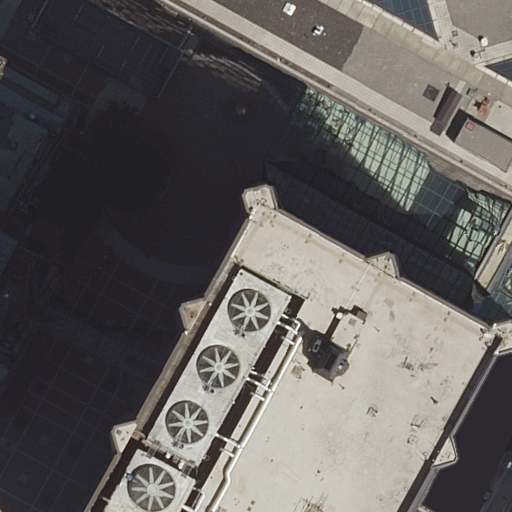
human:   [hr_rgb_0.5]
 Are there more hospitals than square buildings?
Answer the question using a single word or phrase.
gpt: yes

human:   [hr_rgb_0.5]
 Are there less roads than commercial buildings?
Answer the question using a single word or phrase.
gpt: no

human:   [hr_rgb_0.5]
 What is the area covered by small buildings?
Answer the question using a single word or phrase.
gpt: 130m2

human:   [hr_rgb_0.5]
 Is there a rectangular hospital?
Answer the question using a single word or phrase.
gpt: no

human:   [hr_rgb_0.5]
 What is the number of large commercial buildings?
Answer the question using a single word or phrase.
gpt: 0

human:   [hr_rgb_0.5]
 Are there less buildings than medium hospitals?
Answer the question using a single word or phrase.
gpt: no

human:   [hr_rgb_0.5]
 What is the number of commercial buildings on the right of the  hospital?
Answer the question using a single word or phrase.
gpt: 0

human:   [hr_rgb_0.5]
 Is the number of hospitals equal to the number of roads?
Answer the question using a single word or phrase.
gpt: yes

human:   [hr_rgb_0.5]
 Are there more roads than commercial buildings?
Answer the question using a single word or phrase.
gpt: yes

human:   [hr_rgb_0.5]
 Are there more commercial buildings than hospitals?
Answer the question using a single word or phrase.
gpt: no

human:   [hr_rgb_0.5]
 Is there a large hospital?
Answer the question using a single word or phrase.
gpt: yes

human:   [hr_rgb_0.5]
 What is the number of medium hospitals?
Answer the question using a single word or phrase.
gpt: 0

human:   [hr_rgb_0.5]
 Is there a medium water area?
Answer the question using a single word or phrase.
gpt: no

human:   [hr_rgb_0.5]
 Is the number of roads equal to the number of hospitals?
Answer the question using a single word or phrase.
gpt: yes

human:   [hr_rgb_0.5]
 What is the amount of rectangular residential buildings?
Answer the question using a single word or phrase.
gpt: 2

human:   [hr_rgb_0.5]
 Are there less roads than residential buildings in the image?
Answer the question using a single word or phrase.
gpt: yes

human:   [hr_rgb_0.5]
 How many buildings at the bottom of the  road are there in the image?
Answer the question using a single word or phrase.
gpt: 4

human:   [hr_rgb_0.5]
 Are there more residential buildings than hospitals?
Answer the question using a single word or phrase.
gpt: yes

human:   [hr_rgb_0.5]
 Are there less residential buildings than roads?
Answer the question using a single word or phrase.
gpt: no

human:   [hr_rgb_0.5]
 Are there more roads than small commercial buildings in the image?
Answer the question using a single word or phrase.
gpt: yes

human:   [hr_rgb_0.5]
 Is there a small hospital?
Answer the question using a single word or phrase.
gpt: no

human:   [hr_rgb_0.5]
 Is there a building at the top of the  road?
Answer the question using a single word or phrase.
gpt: yes

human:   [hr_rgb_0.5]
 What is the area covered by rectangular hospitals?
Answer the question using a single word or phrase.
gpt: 0m2

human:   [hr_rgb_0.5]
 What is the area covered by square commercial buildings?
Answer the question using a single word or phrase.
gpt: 0m2

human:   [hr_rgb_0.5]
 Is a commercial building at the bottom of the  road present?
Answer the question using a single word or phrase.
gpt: no

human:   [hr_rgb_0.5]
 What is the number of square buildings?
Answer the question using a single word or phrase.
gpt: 0

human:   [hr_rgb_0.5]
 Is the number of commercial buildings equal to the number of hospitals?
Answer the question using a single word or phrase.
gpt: no

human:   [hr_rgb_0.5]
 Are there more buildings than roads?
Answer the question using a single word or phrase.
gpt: yes

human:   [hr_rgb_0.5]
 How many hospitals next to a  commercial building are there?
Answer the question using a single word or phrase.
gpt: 0

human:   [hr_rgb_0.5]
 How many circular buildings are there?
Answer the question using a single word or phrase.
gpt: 0

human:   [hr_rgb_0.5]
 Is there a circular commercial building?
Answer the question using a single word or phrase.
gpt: no

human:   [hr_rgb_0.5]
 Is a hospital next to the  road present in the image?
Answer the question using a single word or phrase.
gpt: yes

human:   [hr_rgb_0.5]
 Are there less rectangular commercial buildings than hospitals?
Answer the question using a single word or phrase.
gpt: yes

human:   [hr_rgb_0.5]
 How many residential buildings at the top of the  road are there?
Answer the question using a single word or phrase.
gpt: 1

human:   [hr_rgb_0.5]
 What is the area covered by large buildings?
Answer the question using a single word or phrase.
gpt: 8227m2

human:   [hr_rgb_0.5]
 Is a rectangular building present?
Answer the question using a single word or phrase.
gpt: yes